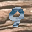
Label: 9